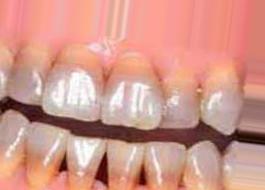
Condition: Tooth Discoloration